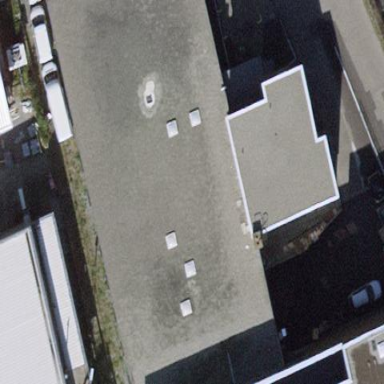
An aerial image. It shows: Commercial building.